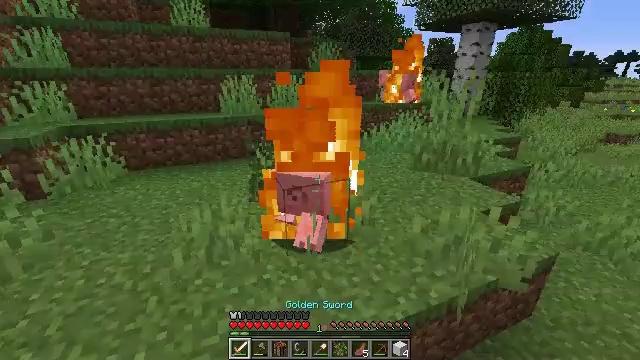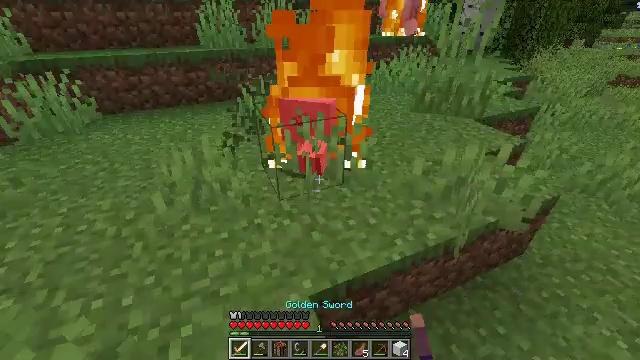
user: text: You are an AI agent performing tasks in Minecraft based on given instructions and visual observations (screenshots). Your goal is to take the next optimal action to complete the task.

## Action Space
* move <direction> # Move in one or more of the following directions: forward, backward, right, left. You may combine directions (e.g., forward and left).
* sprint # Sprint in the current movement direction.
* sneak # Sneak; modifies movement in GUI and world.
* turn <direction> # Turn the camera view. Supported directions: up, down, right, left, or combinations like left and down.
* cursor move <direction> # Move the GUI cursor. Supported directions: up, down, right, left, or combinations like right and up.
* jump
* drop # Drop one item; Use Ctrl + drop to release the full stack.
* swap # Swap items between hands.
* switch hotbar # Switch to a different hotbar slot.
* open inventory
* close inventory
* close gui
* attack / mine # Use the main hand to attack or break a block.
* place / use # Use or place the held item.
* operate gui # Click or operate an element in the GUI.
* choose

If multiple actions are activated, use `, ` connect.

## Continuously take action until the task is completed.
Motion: motion action
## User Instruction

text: Gather grass on the ground.
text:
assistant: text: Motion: move forward, turn right and down
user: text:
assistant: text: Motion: no_op